Group 1:
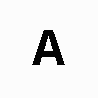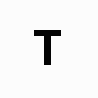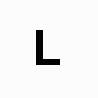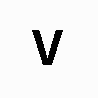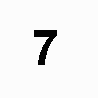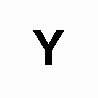
Group 2:
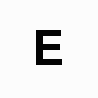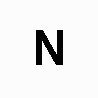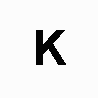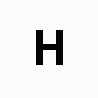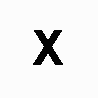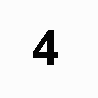
Rule separating the two groups: Convex hull is a triangle vs. convex hull is a quadrilateral.
Concepts: convex_hull, number, triangle
Comments: Note: Thickness of letters is to be disregarded. If the font is paid attention to, the solution does not work.  - _ Aaron David Fairbanks _, Dec 01 2021
Author: Merse E. Gáspár